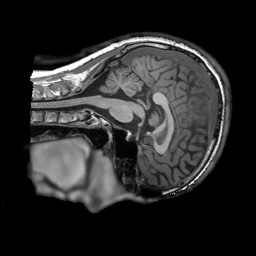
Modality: T1w
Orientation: sagittal
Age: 28
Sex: male
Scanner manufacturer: siemens
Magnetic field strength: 3 T
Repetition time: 2.3 s
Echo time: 0.00232 s